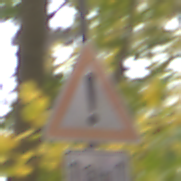
Verkehrszeichen: Gefahrenstelle
Zusatzzeichen unten: LaengeEinerStrecke2
Umgebung: Outdoor, Nature
Tageszeit: MorningAfternoon
Wetter: Overcast
Licht: Natural
Jahreszeit: Autumn
Kontrast: LowContrast